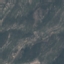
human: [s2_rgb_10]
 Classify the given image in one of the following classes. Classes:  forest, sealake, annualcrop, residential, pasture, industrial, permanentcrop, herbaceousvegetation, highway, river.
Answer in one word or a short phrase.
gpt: HerbaceousVegetation